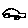
Label: car